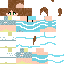
A female human skin with pale skin, wearing brown long hair dressed in a blue hoodie and black pants, featuring a closed mouth.